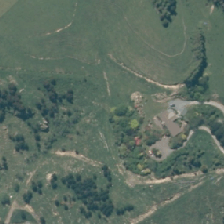
Land cover: low_producing_grassland